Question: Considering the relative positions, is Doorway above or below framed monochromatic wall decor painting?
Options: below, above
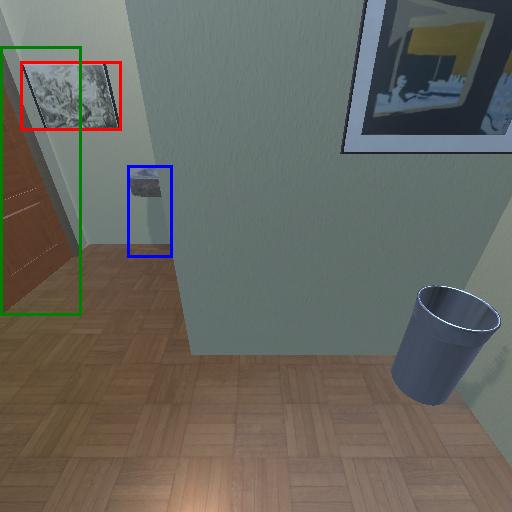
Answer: below